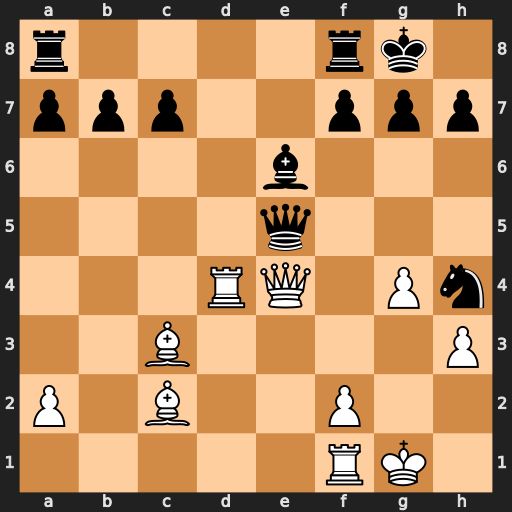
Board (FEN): r4rk1/ppp2ppp/4b3/4q3/3RQ1Pn/2B4P/P1B2P2/5RK1
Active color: w
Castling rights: -
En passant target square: -
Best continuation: Qxh7#